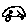
Label: car